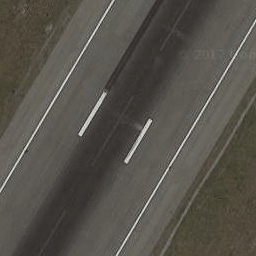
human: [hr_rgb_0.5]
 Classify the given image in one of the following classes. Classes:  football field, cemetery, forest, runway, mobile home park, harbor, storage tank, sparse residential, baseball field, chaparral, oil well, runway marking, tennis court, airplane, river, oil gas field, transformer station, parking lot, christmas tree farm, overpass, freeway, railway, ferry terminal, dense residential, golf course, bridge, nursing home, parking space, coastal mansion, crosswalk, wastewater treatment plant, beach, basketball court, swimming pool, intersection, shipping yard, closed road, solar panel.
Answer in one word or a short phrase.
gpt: runway